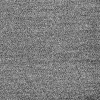
Atmospheric dust classification: dusty